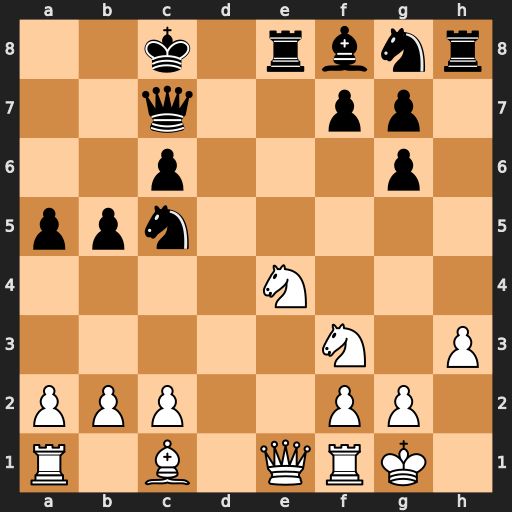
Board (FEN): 2k1rbnr/2q2pp1/2p3p1/ppn5/4N3/5N1P/PPP2PP1/R1B1QRK1
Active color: w
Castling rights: -
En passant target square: -
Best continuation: Nd6+ Bxd6 Qxe8+